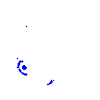
Particle: kaon